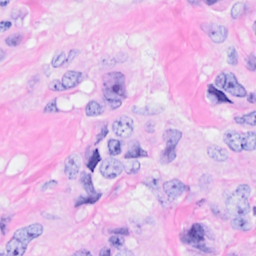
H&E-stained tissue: Breast